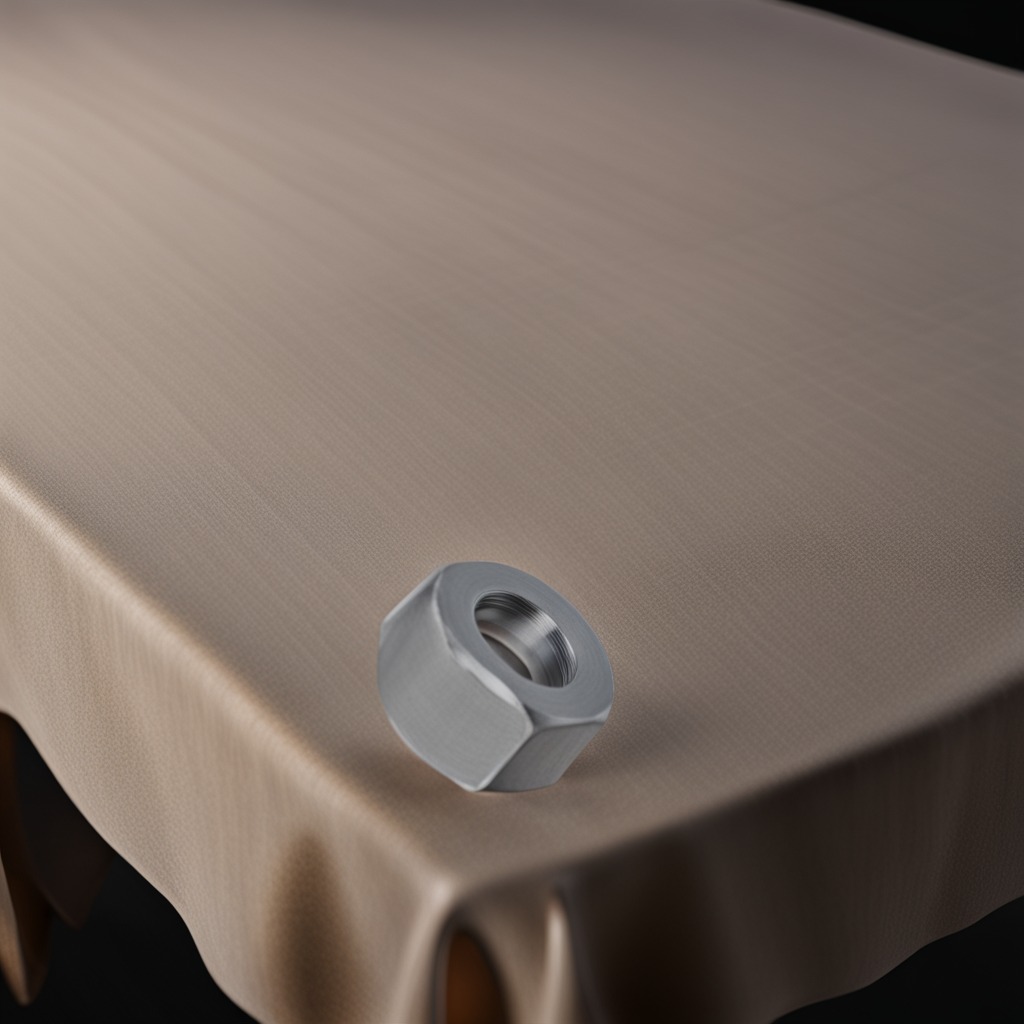
A metal nut lying on a wooden table inside a workshop at night dim ambient light soft shadows worn but beneath the cloth